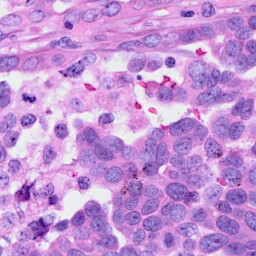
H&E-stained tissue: Ovarian